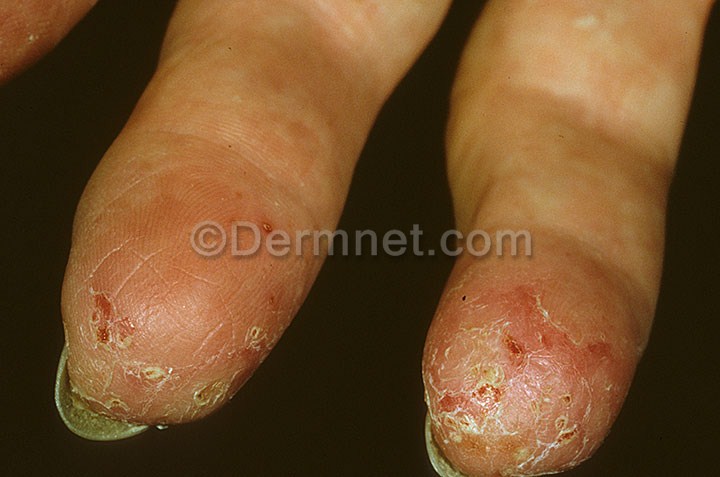
Disease: Eczema Photos